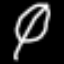
Label: leaf